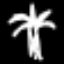
Label: palm tree